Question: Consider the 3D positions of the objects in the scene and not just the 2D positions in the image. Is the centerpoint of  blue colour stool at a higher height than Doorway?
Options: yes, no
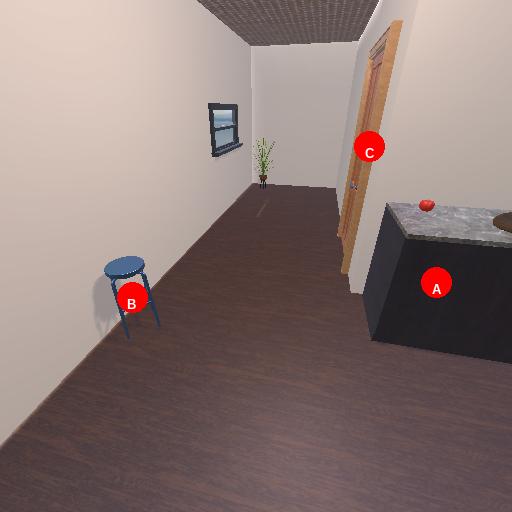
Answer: yes